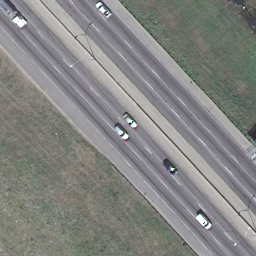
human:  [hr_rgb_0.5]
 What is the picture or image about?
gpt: freeway